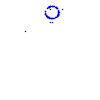
Particle: kaon